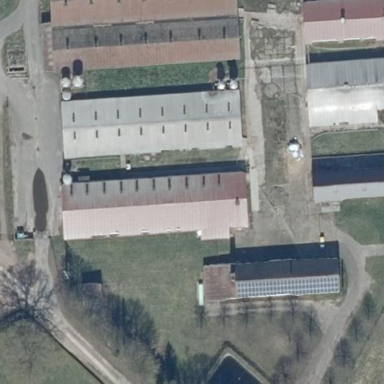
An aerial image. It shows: Farmyard area.